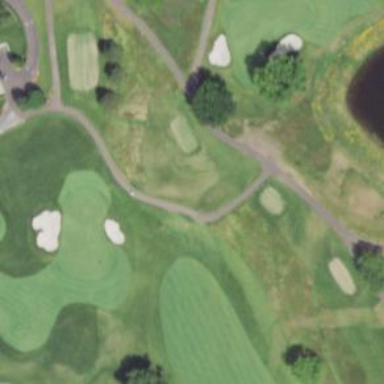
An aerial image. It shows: Path for both road and golf.